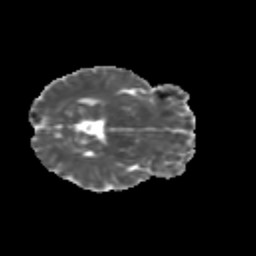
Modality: MD
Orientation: axial
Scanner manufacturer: siemens
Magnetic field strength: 3 T
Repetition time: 9.2 s
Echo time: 0.084 s